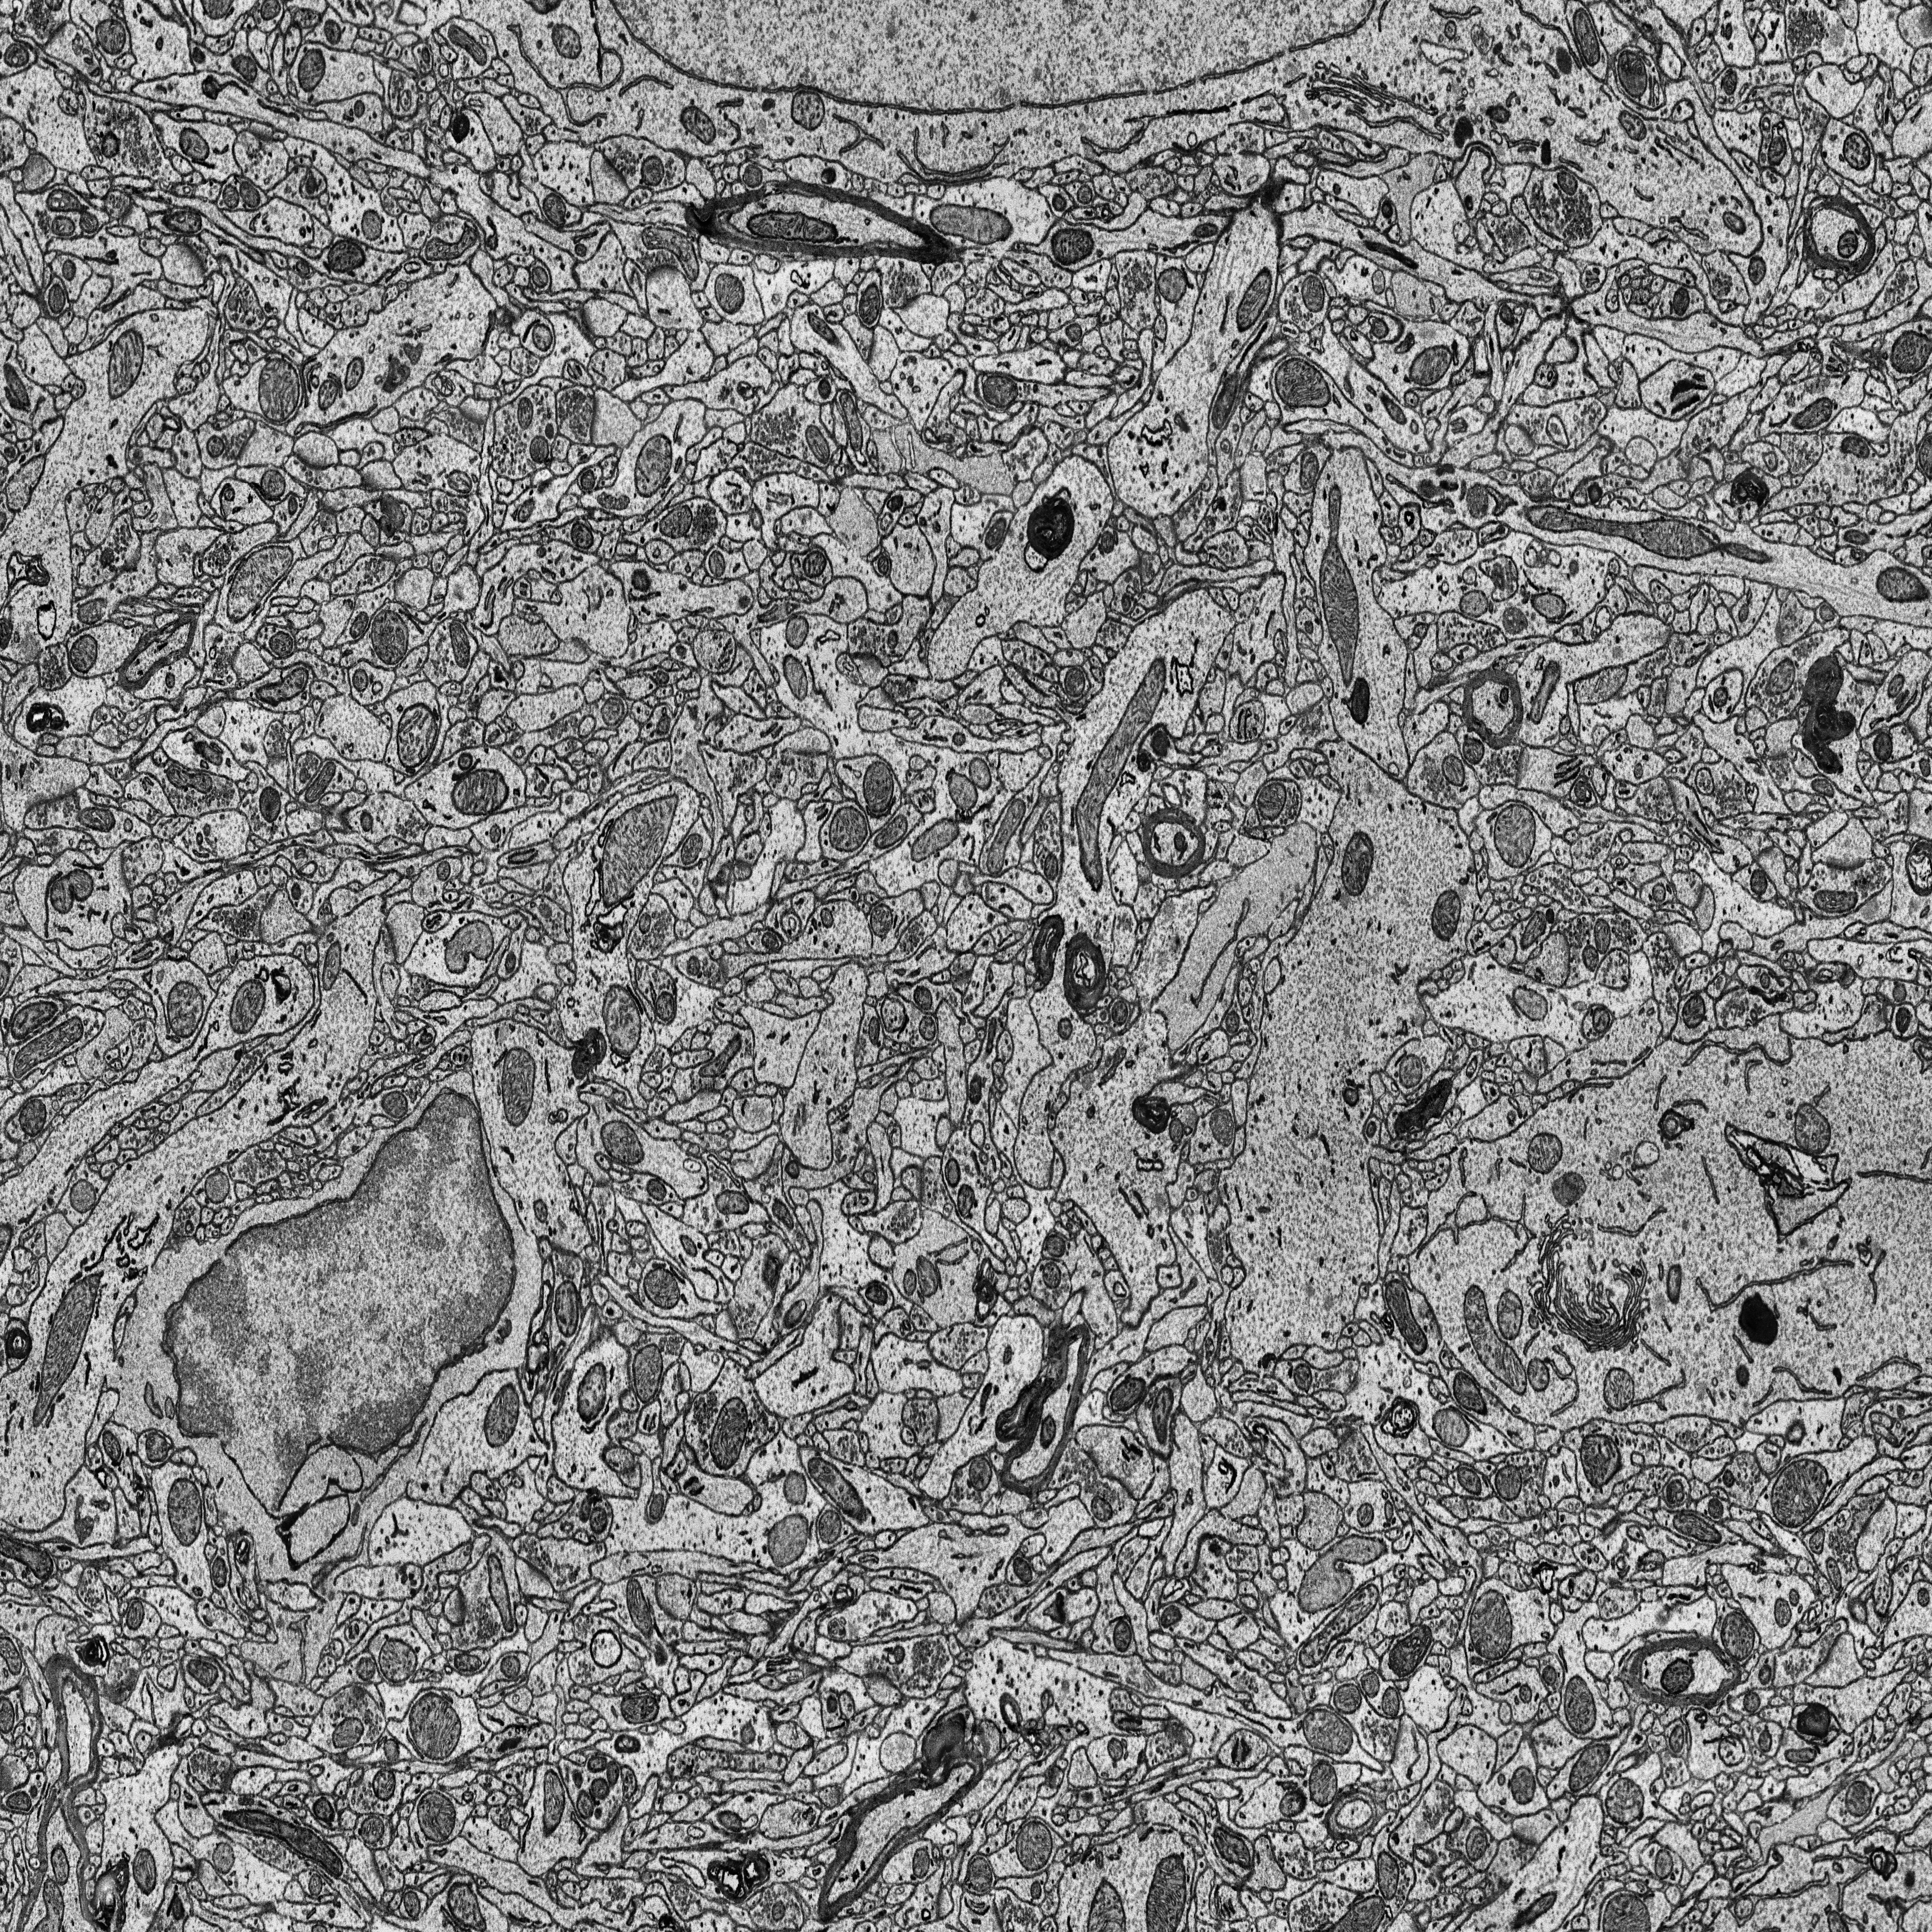
Electron microscopy slice of rat cortex tissue
Slice depth (z): 102
Mitochondria instances in slice: 385